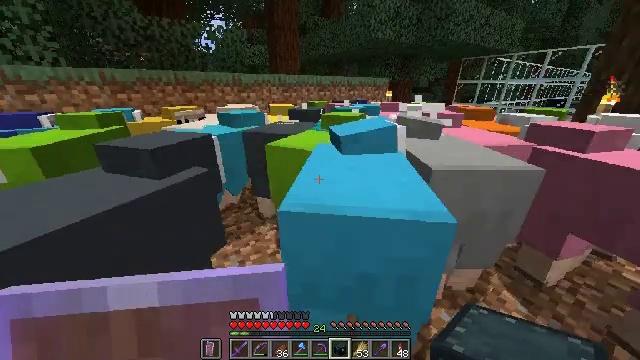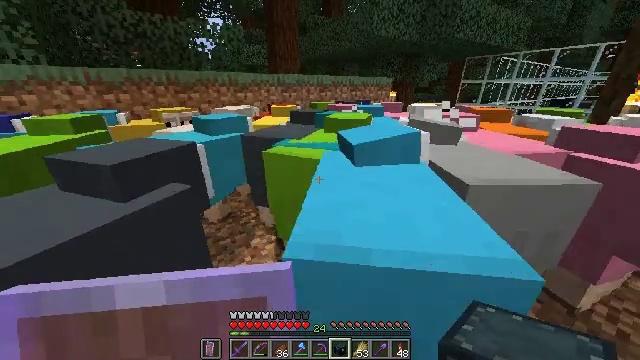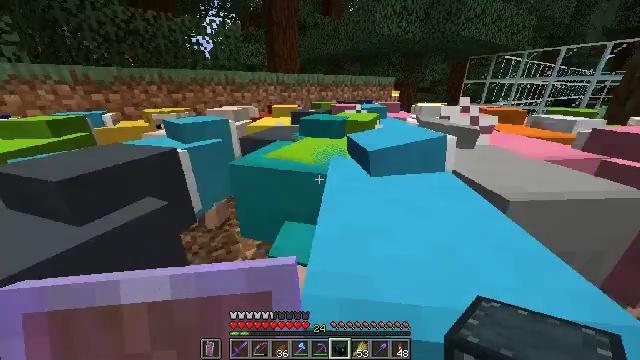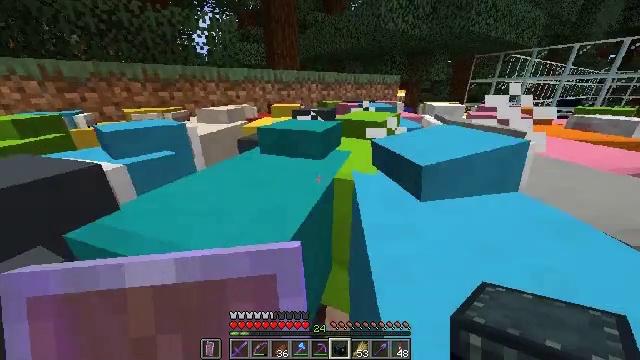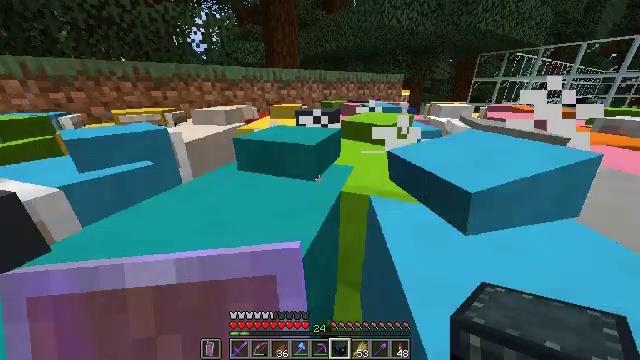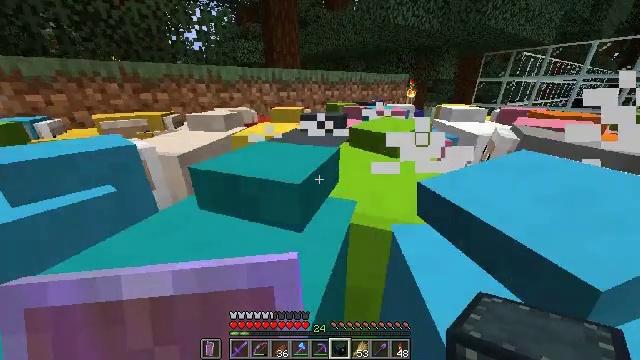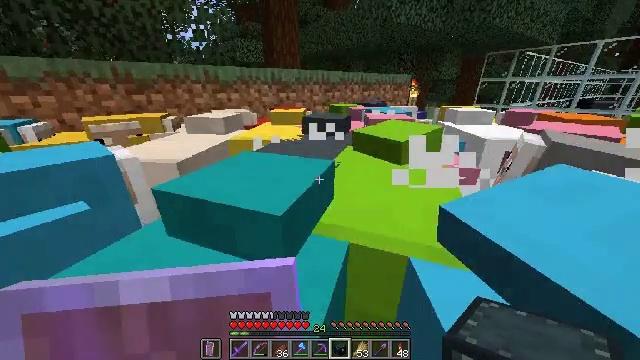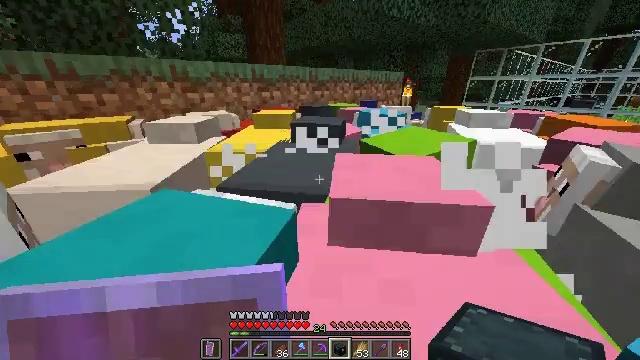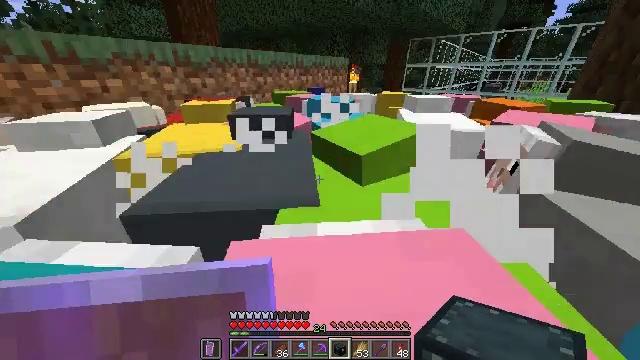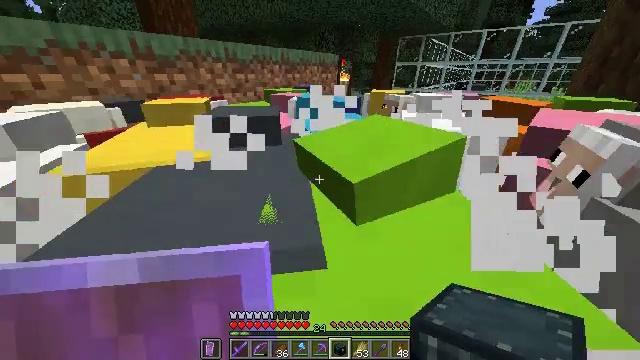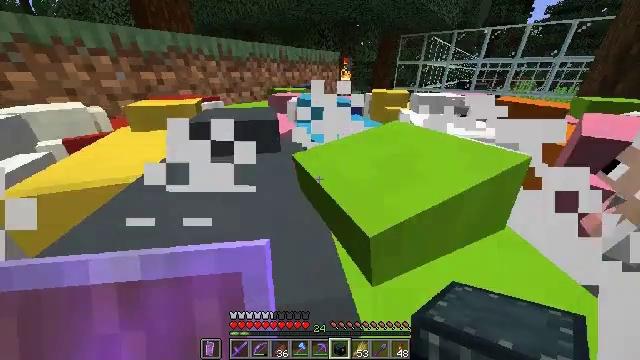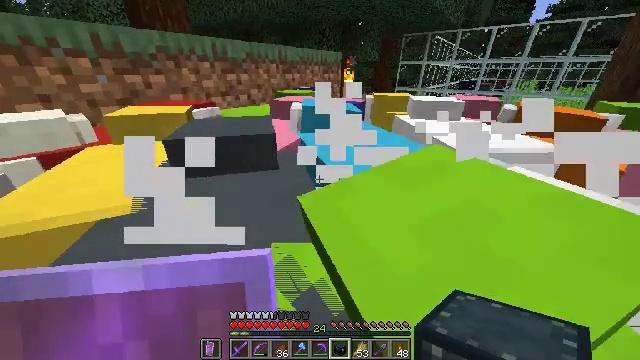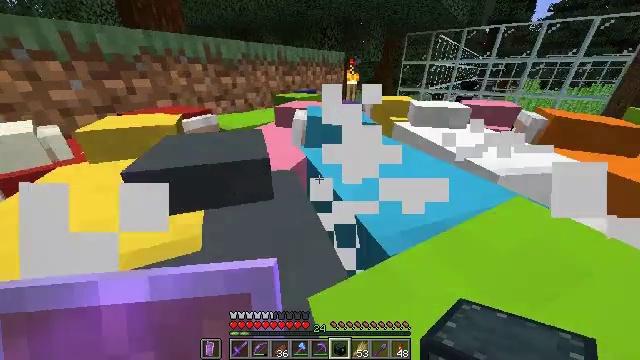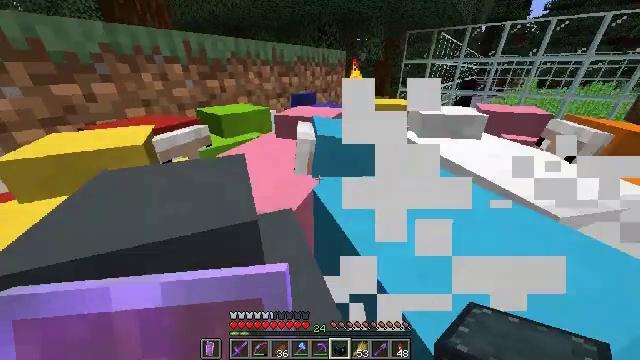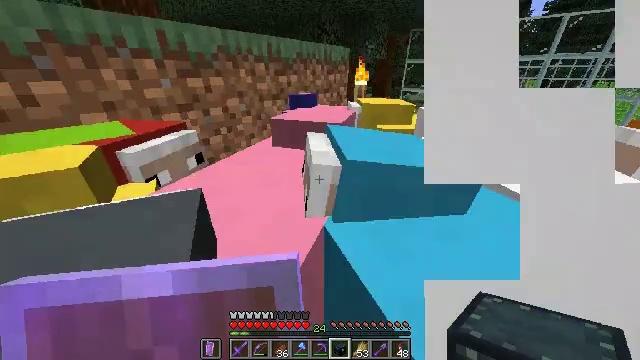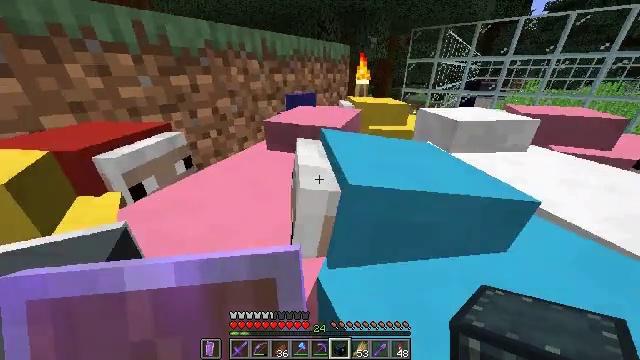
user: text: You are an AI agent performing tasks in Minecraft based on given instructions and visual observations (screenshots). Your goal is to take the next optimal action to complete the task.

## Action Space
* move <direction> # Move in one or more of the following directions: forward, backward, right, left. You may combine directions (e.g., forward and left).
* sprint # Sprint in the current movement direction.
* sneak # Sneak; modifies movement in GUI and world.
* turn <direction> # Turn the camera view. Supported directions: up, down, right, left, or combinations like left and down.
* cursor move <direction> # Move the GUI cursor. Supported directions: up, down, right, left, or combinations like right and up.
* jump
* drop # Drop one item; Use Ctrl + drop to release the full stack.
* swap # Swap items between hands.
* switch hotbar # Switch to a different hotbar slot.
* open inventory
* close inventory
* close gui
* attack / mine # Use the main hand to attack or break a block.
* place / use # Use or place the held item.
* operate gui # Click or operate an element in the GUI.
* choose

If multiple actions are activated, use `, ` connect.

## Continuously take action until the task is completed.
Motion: motion action
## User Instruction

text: Hunt animals.
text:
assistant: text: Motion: move forward, sprint
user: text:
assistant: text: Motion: move forward, sprint
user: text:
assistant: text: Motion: move forward, sprint
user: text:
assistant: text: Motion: move forward, sprint
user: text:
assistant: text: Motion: move forward, sprint
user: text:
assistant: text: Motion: move forward, sprint
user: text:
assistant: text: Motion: move forward, sprint, turn right
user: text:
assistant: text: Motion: move forward, sprint, turn right and down
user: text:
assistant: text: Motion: move forward, sprint, turn right
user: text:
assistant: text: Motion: move forward, sprint
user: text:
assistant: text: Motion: move forward, sprint
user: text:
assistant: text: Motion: move forward, sprint
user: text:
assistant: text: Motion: move forward, sprint
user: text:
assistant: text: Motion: move forward, sprint
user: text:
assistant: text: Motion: move forward, sprint
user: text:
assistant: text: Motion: move forward, sprint
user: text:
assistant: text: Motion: move forward, sprint
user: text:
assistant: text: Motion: move forward, sprint
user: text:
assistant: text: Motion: move forward, sprint
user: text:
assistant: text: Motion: move forward, sprint, turn right and down
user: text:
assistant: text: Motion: move forward, sprint, turn right and down
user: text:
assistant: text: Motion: move forward, sprint
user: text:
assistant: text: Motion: move forward, sprint
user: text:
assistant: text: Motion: move forward, sprint
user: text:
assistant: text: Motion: move forward, sprint, turn down
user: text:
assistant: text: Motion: move forward, sprint, turn right and down
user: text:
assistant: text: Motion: turn down
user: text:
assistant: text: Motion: no_op
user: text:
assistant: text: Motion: no_op
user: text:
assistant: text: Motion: no_op